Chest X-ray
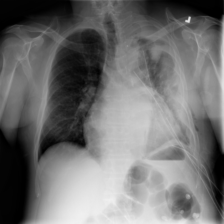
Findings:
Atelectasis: negative
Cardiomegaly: negative
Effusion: negative
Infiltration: negative
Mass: negative
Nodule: negative
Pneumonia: negative
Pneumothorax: positive
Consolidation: negative
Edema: negative
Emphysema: negative
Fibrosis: negative
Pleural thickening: negative
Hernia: negative